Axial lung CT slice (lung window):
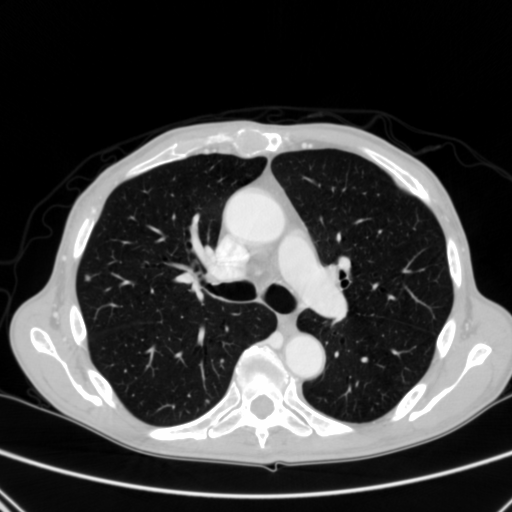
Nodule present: yes
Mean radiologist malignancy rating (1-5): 3